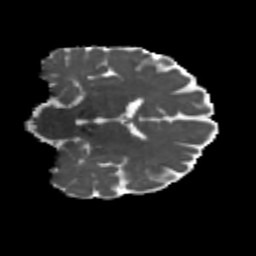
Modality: MD
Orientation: coronal
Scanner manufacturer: siemens
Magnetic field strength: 3 T
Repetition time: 4.16 s
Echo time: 0.0806 s